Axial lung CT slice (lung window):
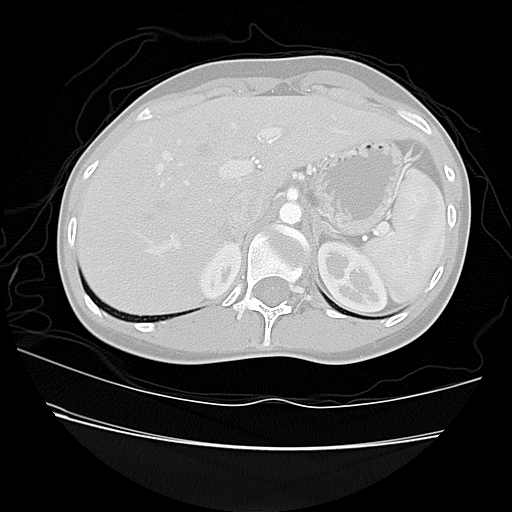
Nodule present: no